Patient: sex M, age 52
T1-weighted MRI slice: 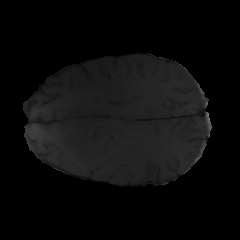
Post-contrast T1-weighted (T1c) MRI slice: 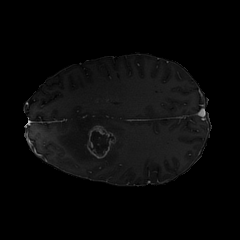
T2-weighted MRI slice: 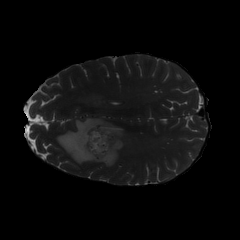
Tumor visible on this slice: yes
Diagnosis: Glioblastoma, IDH-wildtype
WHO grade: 4